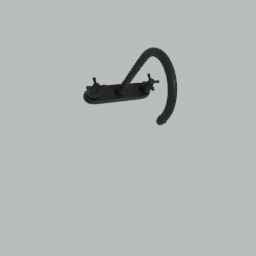
Label: appliances